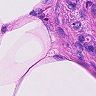
Metastatic tissue present: no